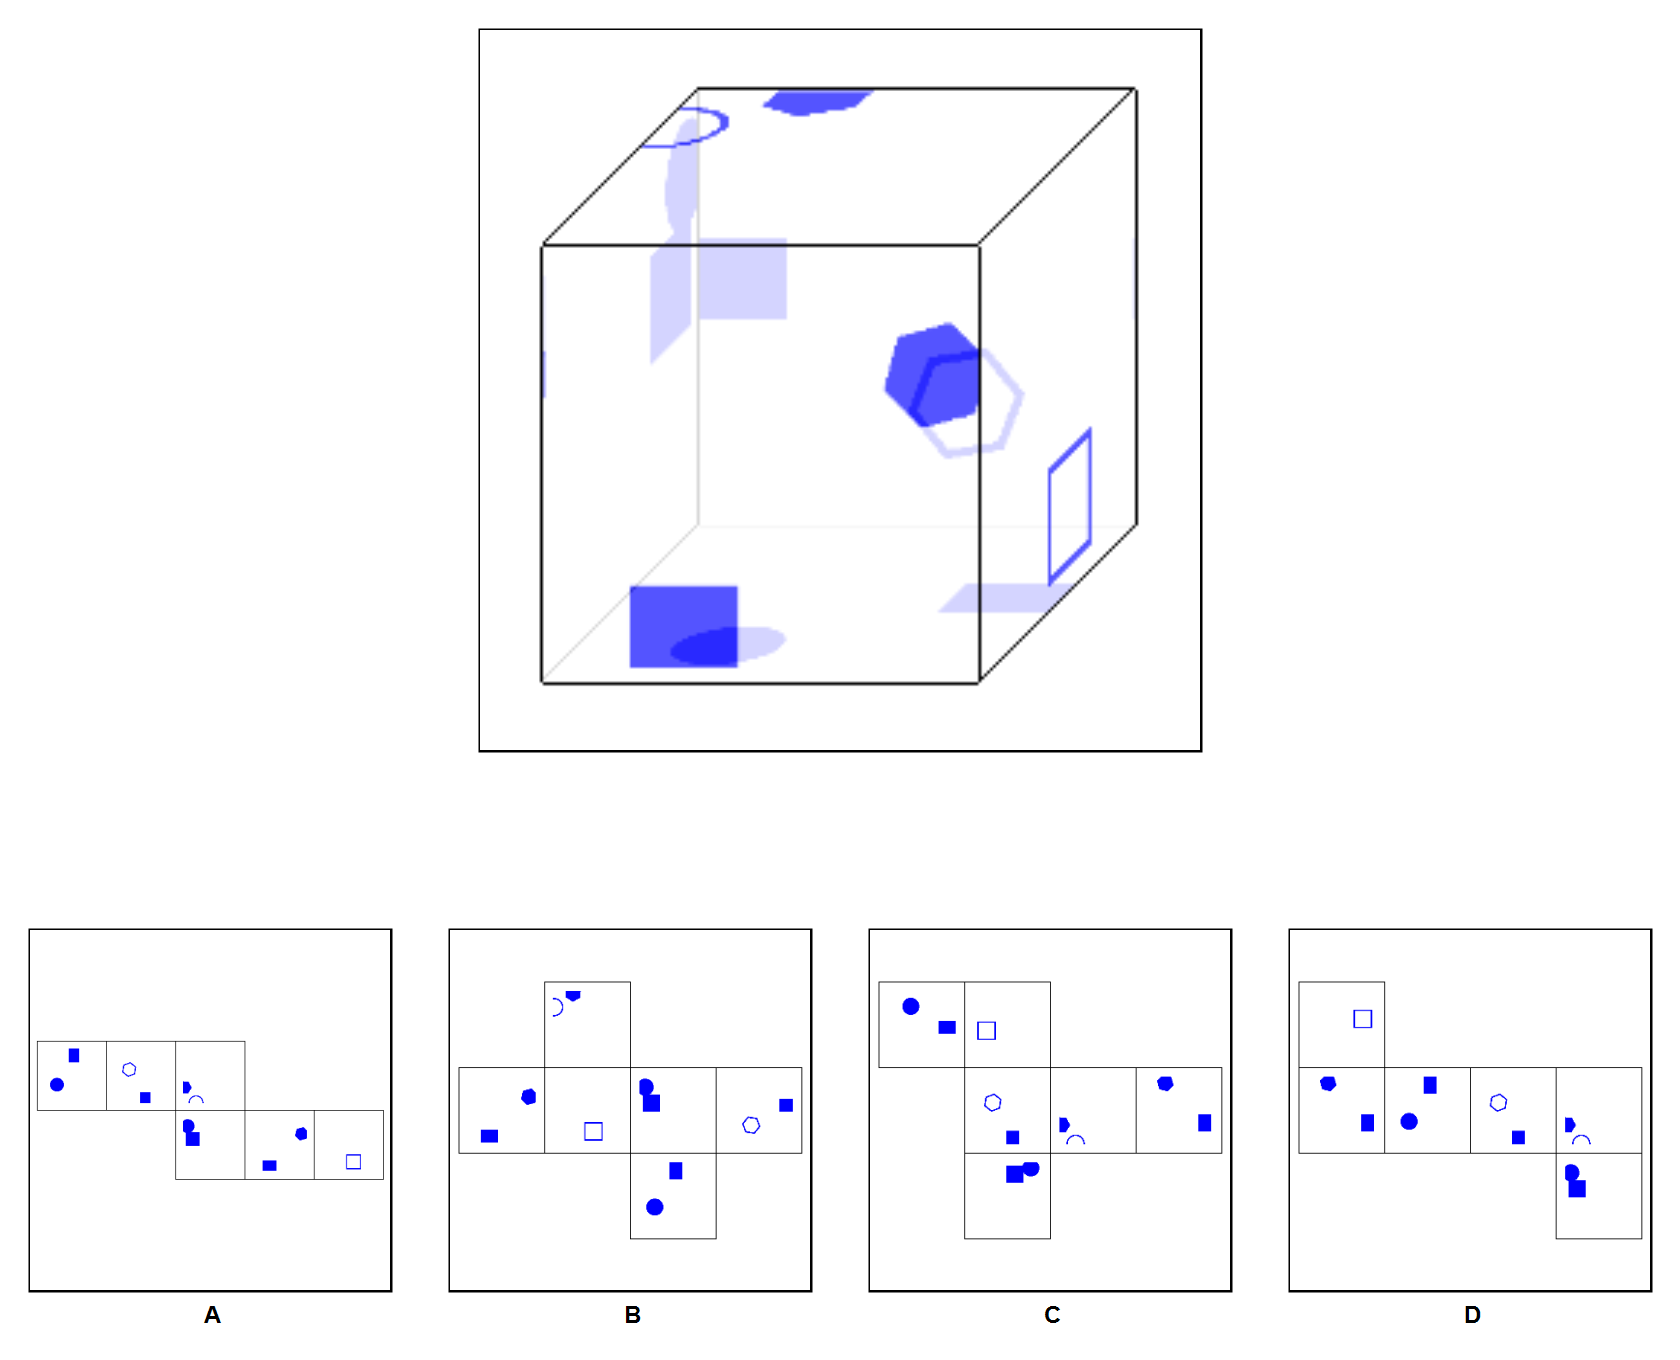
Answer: B